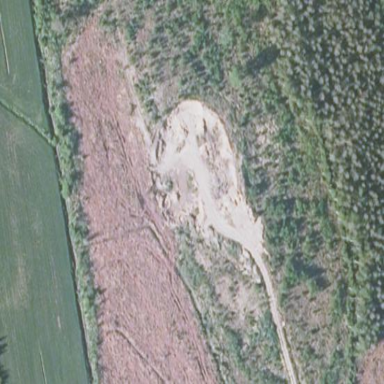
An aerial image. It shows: Quarry extracting sand as natural resource.